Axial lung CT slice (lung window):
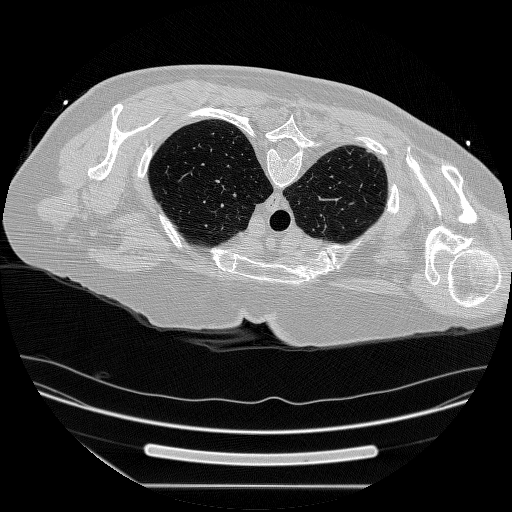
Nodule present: no